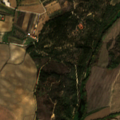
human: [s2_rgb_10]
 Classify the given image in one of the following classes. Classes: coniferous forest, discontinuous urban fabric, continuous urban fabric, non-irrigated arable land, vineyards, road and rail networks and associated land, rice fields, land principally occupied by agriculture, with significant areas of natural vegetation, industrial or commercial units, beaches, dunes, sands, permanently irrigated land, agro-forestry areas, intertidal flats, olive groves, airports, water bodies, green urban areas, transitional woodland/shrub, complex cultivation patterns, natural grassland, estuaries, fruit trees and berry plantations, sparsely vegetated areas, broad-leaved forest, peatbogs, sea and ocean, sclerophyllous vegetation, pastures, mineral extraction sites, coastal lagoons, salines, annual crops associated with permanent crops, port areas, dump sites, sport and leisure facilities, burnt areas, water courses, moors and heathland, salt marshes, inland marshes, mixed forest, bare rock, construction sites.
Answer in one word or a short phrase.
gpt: permanently irrigated land, vineyards, land principally occupied by agriculture, with significant areas of natural vegetation, broad-leaved forest, water courses